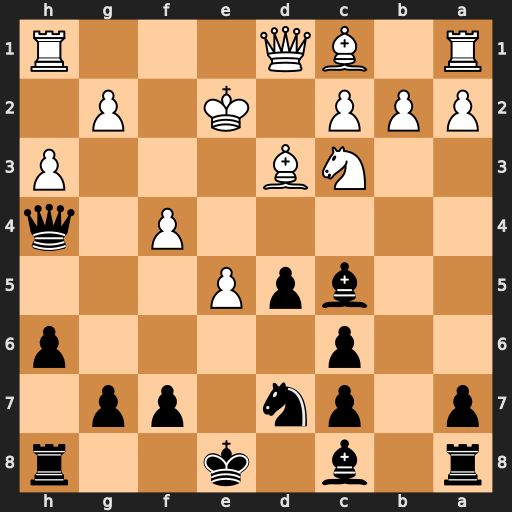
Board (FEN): r1b1k2r/p1pn1pp1/2p4p/2bpP3/5P1q/2NB3P/PPP1K1P1/R1BQ3R
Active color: b
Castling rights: kq
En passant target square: -
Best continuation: Qf2#